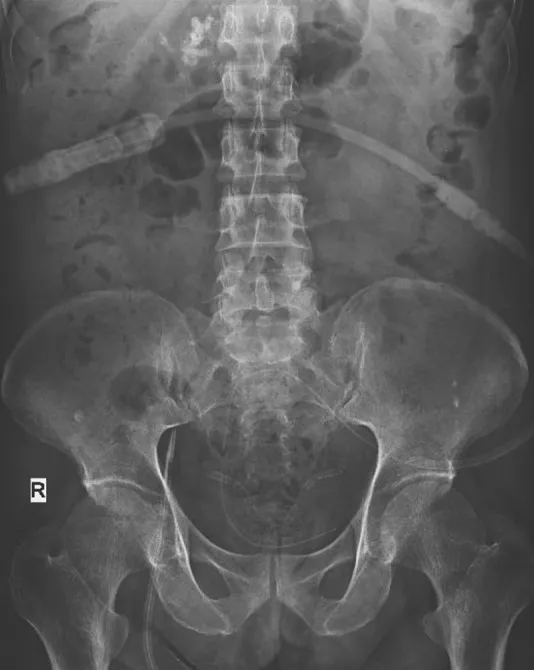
Post-CAPD catheter insertion abdominal X-ray confirming the tip position in the pelvis.
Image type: radiology (x_ray)